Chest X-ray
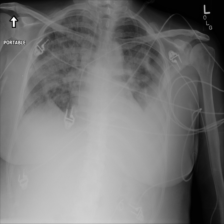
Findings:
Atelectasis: negative
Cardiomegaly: negative
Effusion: positive
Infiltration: negative
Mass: negative
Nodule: negative
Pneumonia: negative
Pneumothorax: negative
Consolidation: negative
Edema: negative
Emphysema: negative
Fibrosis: negative
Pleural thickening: negative
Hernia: negative